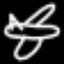
Label: airplane